Question: I am trying to re-size columns width in my gridview that I created using <URL>, but I am unable to do so. I have been through tens of ways by googling but non of them worked.
Code that is creating problem
'''
<asp:BoundField DataField="CustomerID" HeaderText="CustomerID" HtmlEncode="False" />
<asp:BoundField DataField="Name" HeaderText="Name" HtmlEncode="False" />
<asp:BoundField DataField="Address" HeaderText="Address" HtmlEncode="False" />
<asp:TemplateField> // I don't want to show it in my gridview as it is just being
// for showing nested gridview
<ItemTemplate>
</td></tr>
'''
I tried to change column visiblity but then show/hide button doesn't work anymore.
This is how my gridview looks like,

I want to hide last empty column or minimize it's width so it should be hidden and increase description column width, decrease ID number column width and also first column's width,
I even tried CSS way but then it says width 0px however no change in width and 'ControlStyle-Width="10%"' but it didn't worked.
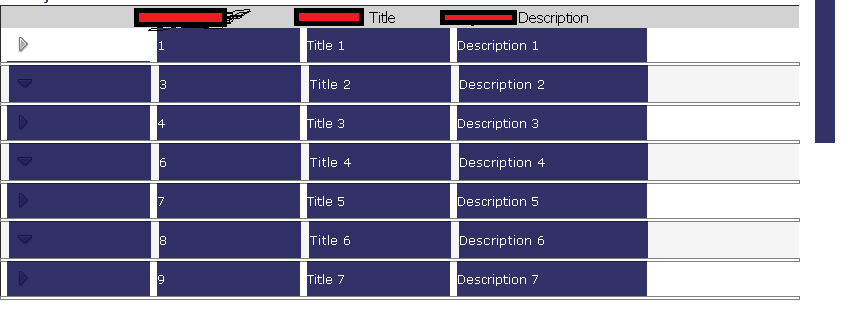
Answer: dear friend use the following code
'''
<asp:GridView runat="server" id="testGrid">
<Columns>
<asp:BoundField DataField="CustomerID" HeaderText="CustomerID" HtmlEncode="False" ItemStyle-Width="100px" />
<asp:BoundField DataField="Name" HeaderText="Name" HtmlEncode="False" ItemStyle-Width="100px" />
<asp:BoundField DataField="Address" HeaderText="Address" HtmlEncode="False" ItemStyle-Width="100px" />
</Columns>
</asp:GridView>
'''
or if you understand the css then use the following code in which you have to assign the css class to ControlStyle-CssClass property
'''
<asp:GridView runat="server">
<Columns>
<asp:BoundField DataField="CustomerID" HeaderText="CustomerID" HtmlEncode="False" ControlStyle-CssClass="cssclass1" />
<asp:BoundField DataField="Name" HeaderText="Name" HtmlEncode="False" ControlStyle-CssClass="cssclass2" />
<asp:BoundField DataField="Address" HeaderText="Address" HtmlEncode="False" ControlStyle-CssClass="cssclass3" />
</Columns>
</asp:GridView>
'''